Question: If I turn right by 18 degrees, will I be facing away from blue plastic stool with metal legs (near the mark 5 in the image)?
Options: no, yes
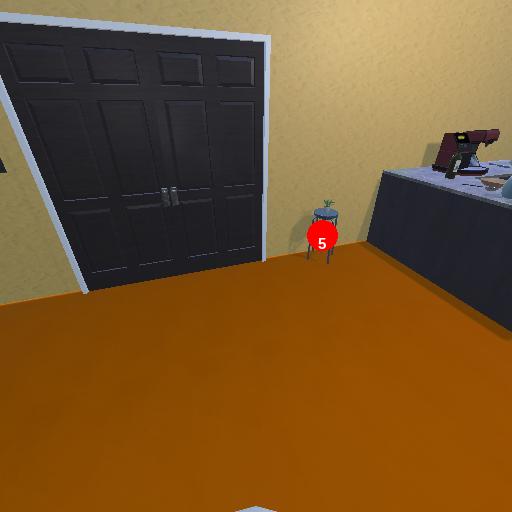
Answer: no